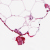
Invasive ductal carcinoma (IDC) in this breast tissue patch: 0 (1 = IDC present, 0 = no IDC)